Question: I am trying to using browser-sync with moodle theme, but I am not getting success for using it's features for moodle theme.
What I am trying to do is change the color by watching the css file.
So I have run below command from moodle root directory.
'''
browser-sync start --proxy "http://localhost/moodle" --files "theme/clean/style/*.css"
'''
Moodle's home page is opened in browser with showing 'browser-sync' is connected.
Now I changed the body's color at custom.css of clean theme.
The command prompt shows the 'custom.css' file is changed but new color does not apply on moodle page without page refresh. The below image shows the changes of css file.

What I am doing wrong? Is it possible to use browse-sync for moodle themes.
The browser-sync is working fine in simple php pages.
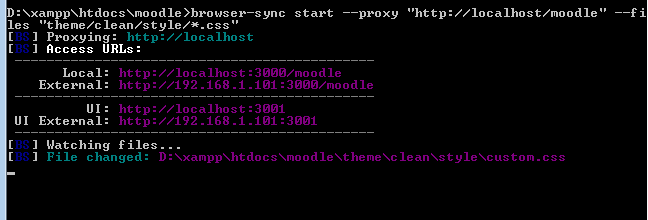
Answer: I do apology for posting the answer of my own question.
Usually, in moodle we have listed out the css files in 'config.php'. After created new css and listed this into 'config.php' does not work. So I did attach the new css file into 'head' tag with 'link' tag, something like if I do create 'mycss.css'
'''
<head>
<link rel="stylesheet" href="http://localhost/moodle/theme/clean/style/mycss.css" type="text/css" />
</head>
'''
And run above 'browser-sync' command which reflects the new css on browser without reload.